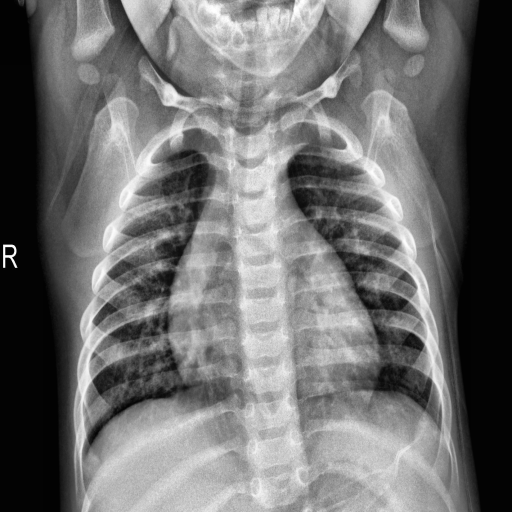
Finding: NORMAL